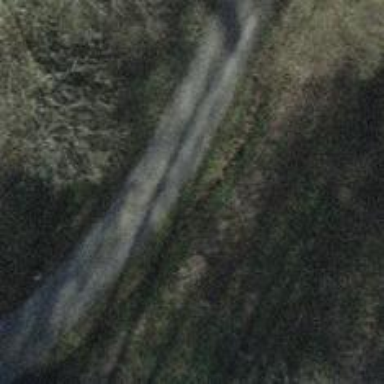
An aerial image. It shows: Track with fine gravel surface. The track type is grade 2.